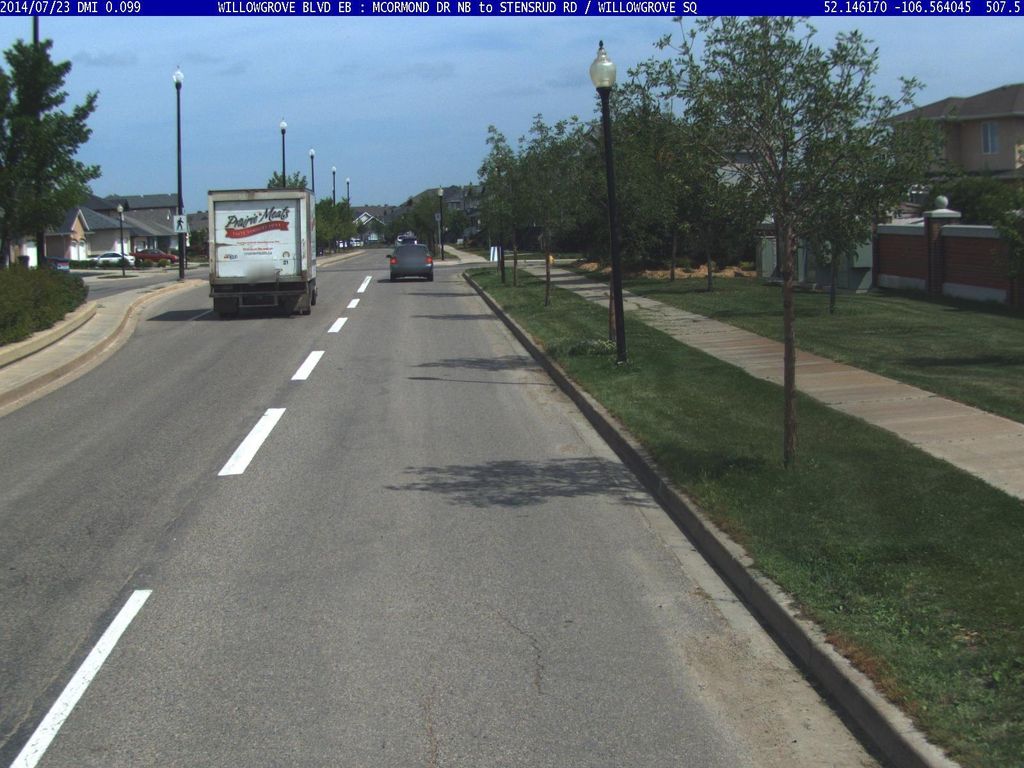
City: saskatoon